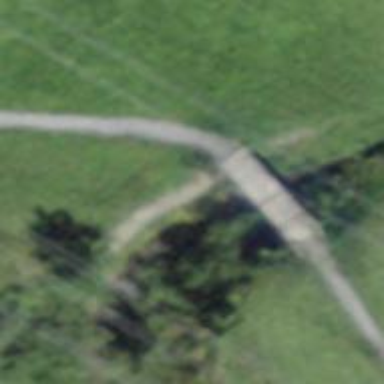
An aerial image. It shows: Path crossing bridge with excellent trail visibility.